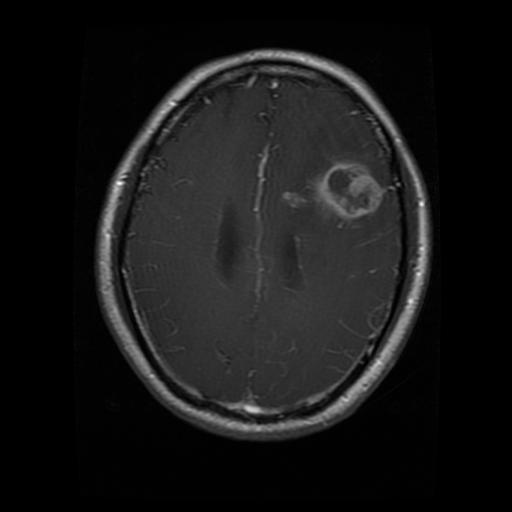
Label: glioma